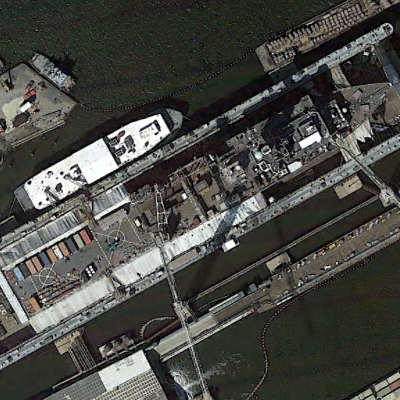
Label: Whitby_Island-class_dock_landing_ship